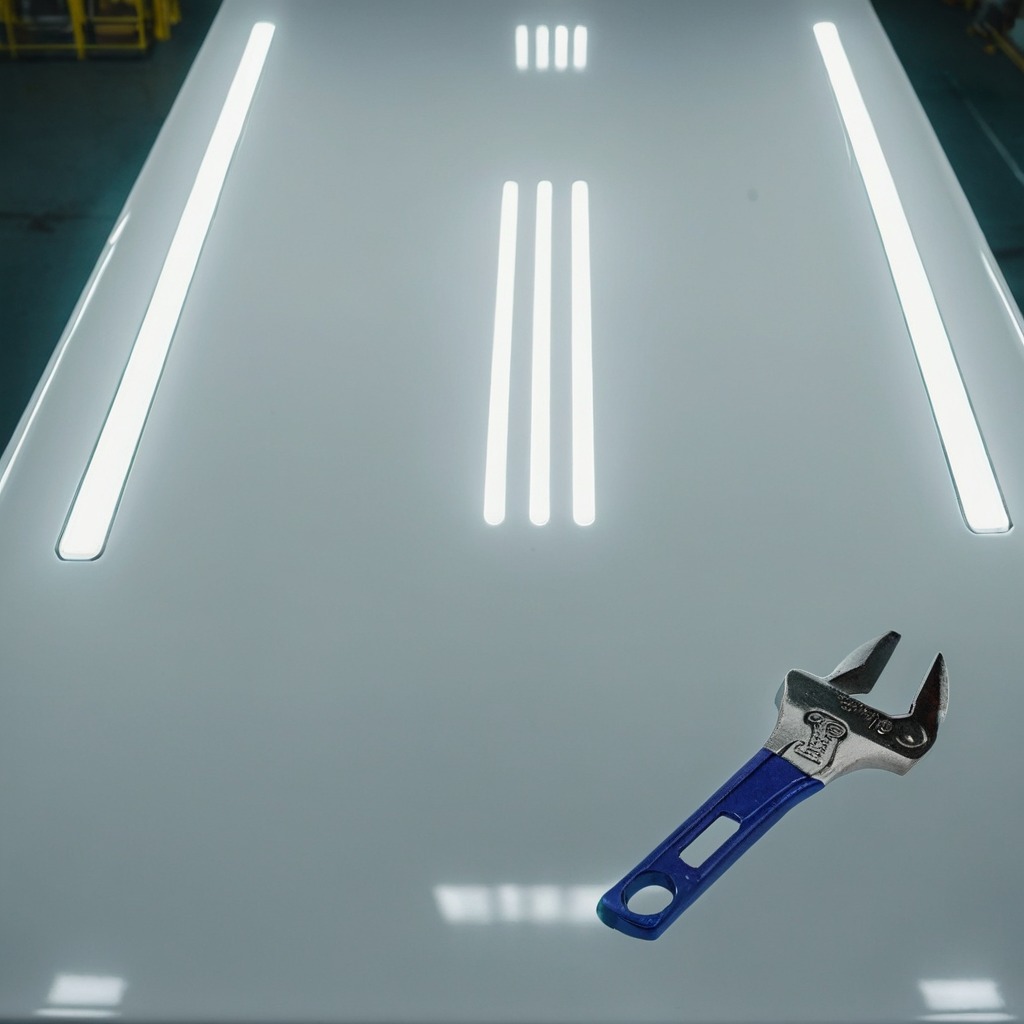
An wrench lies on a high-gloss table in a ship maintenance bay industrial lighting.